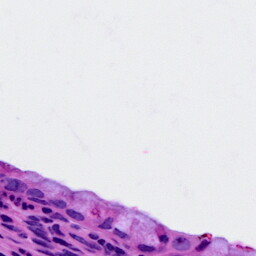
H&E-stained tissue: Cervix